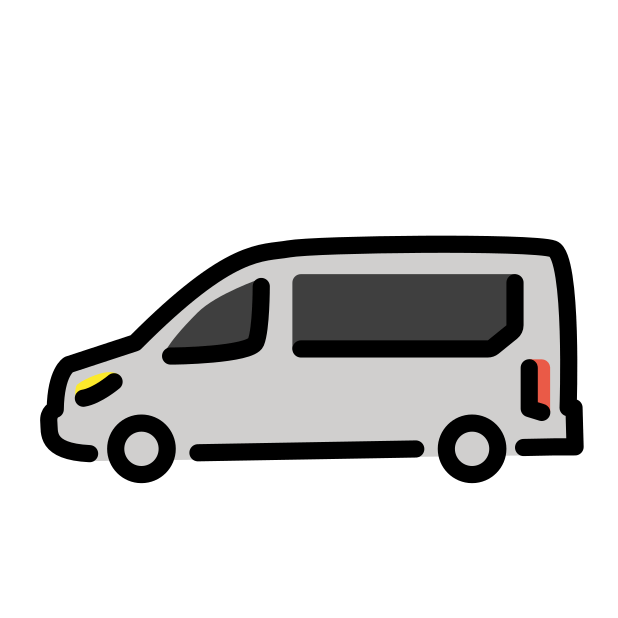
minibus